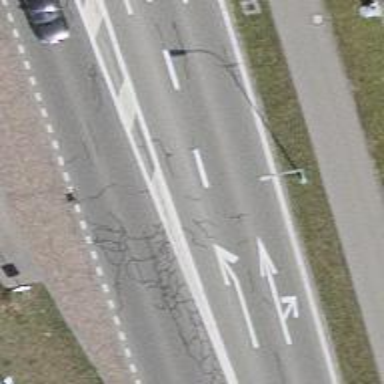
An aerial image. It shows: Bus stop with designated stop position for public transport.